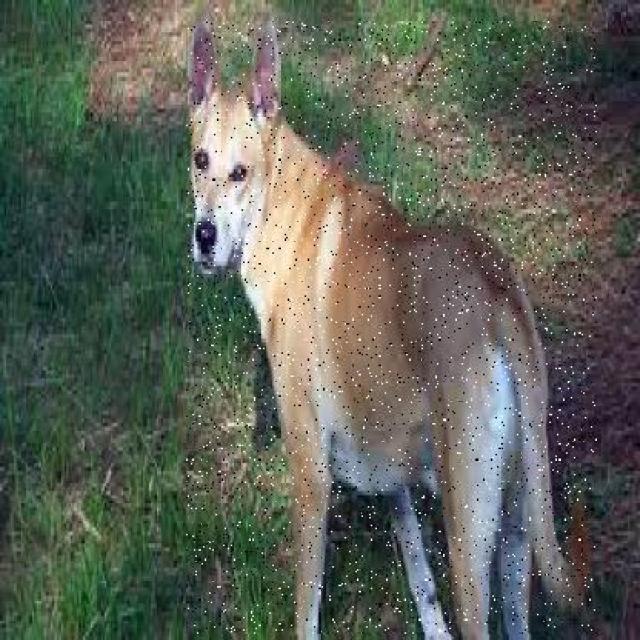
Healthy canine skin — no visible lesions, inflammation, or abnormalities. The skin and coat appear normal.